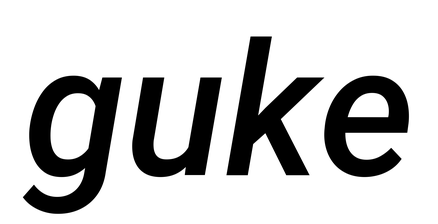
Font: Roboto-Italic_Medium_Italic